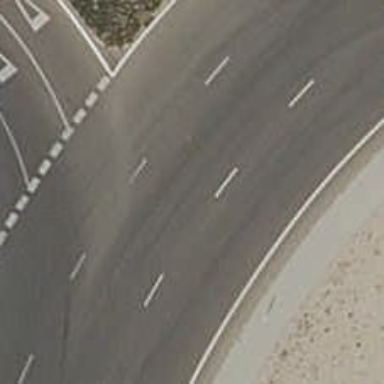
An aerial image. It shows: Tertiary road with asphalt surface leading to roundabout.